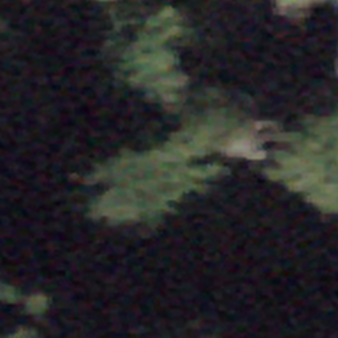
Label: other